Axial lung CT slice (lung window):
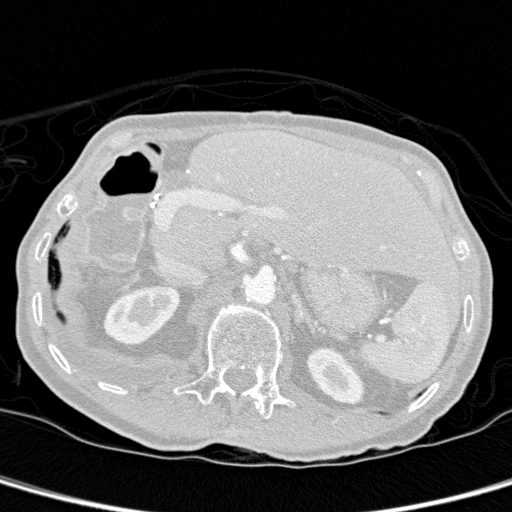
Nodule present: no